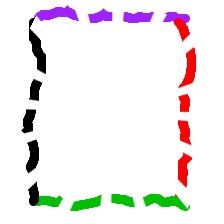
Shape: rectangle